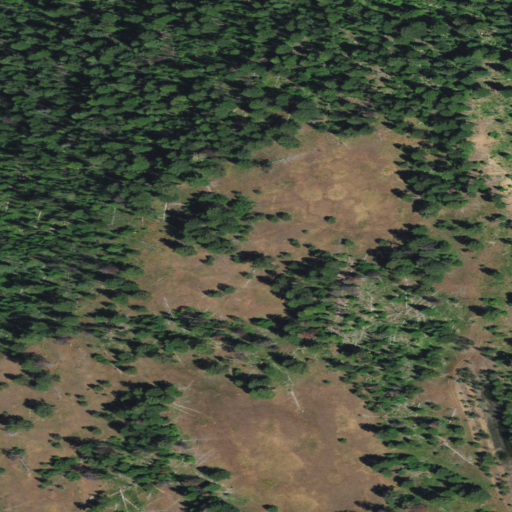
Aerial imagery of ridge(s) in Oregon named Porcupine Ridge containing evergreen forest and grassland